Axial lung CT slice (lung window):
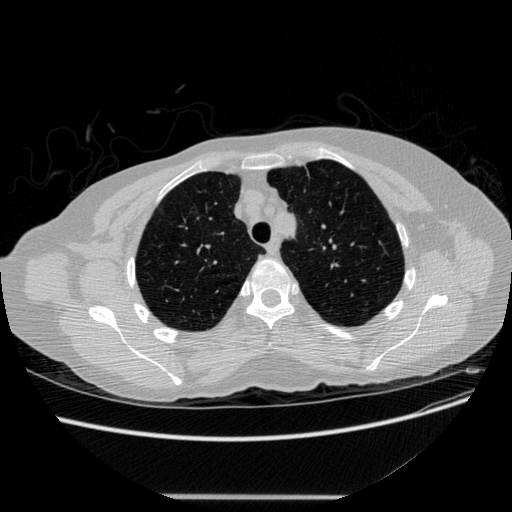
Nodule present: no